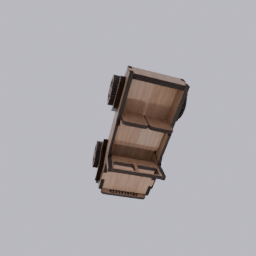
Label: mechanical